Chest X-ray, AP view. Patient: 37 years old, sex F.
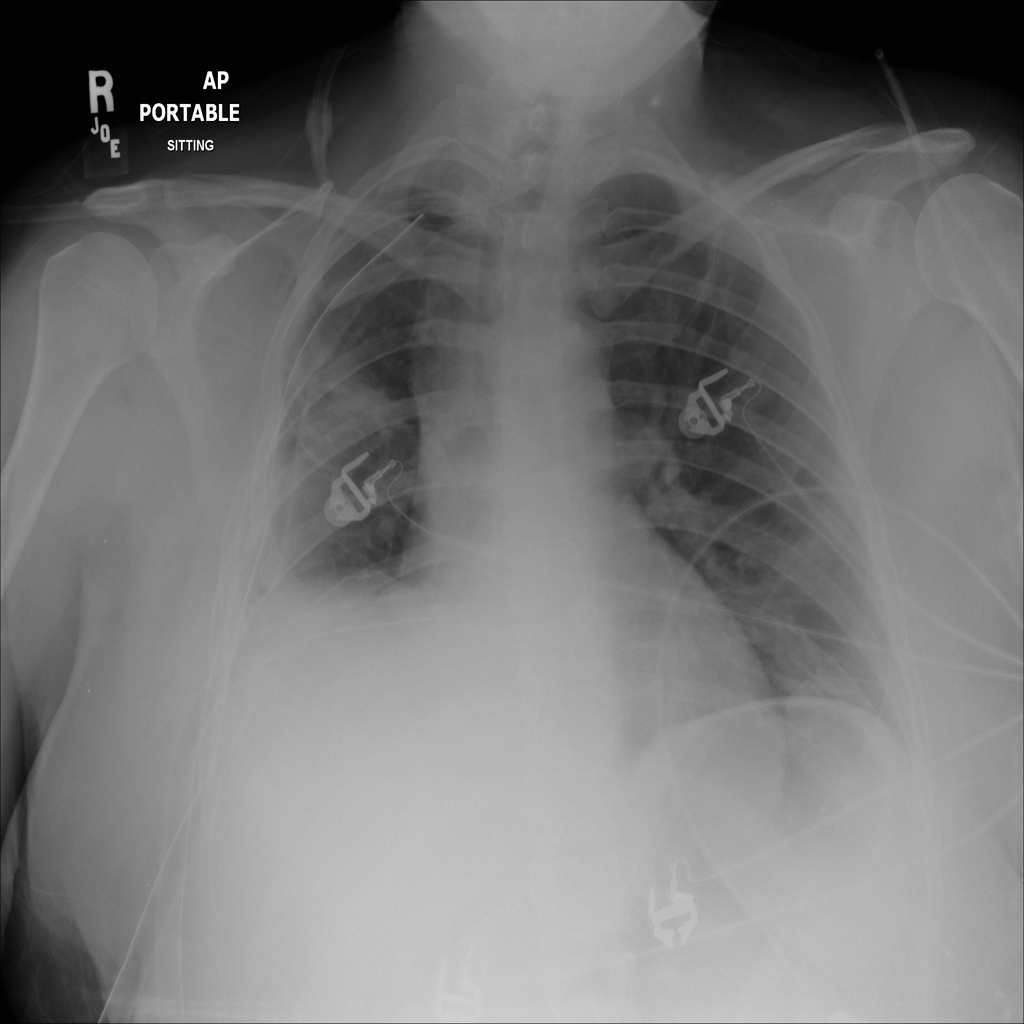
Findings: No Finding